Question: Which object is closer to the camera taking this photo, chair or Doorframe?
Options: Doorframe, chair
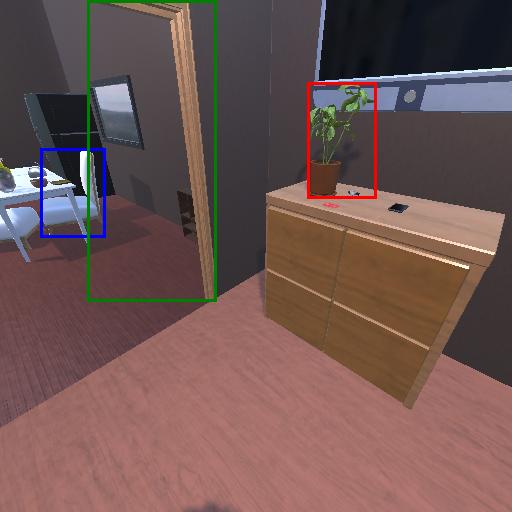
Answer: Doorframe